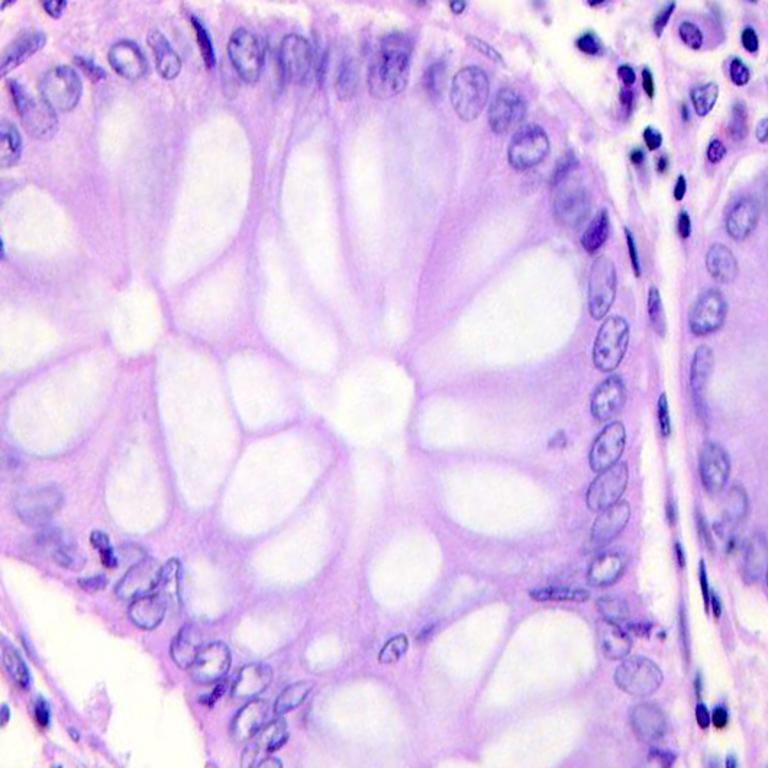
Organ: colon
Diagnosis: benign